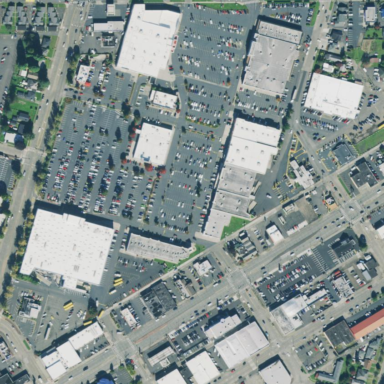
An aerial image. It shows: Retail area.